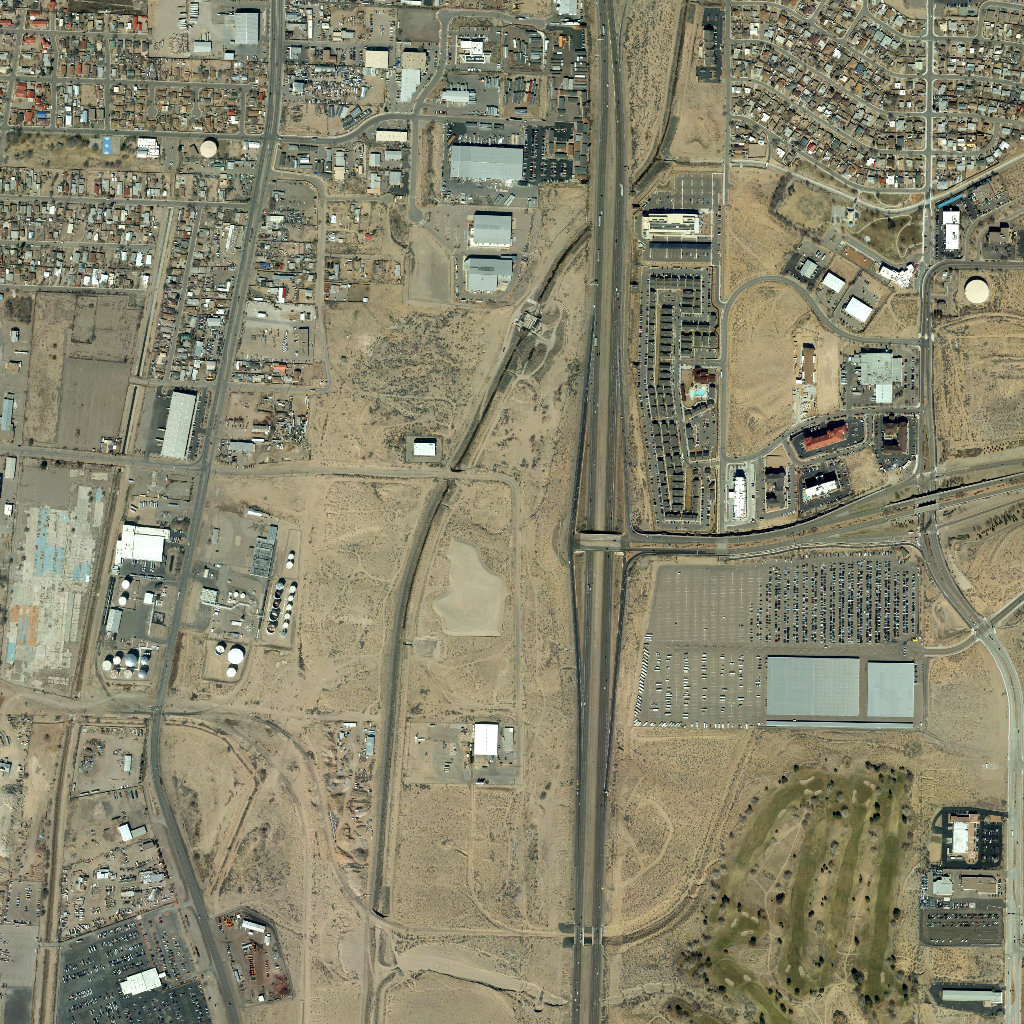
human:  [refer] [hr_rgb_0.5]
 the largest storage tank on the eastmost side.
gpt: <box>[[94, 27, 96, 29, 0]]</box>

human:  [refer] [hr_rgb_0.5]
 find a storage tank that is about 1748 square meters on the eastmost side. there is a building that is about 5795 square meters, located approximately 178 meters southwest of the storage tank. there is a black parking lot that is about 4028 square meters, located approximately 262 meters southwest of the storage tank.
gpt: <box>[[94, 27, 96, 29, 0]]</box>

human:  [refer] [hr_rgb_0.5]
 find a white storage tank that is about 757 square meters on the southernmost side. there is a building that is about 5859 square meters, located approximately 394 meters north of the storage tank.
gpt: <box>[[21, 63, 23, 65, 0]]</box>